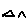
Label: triangle